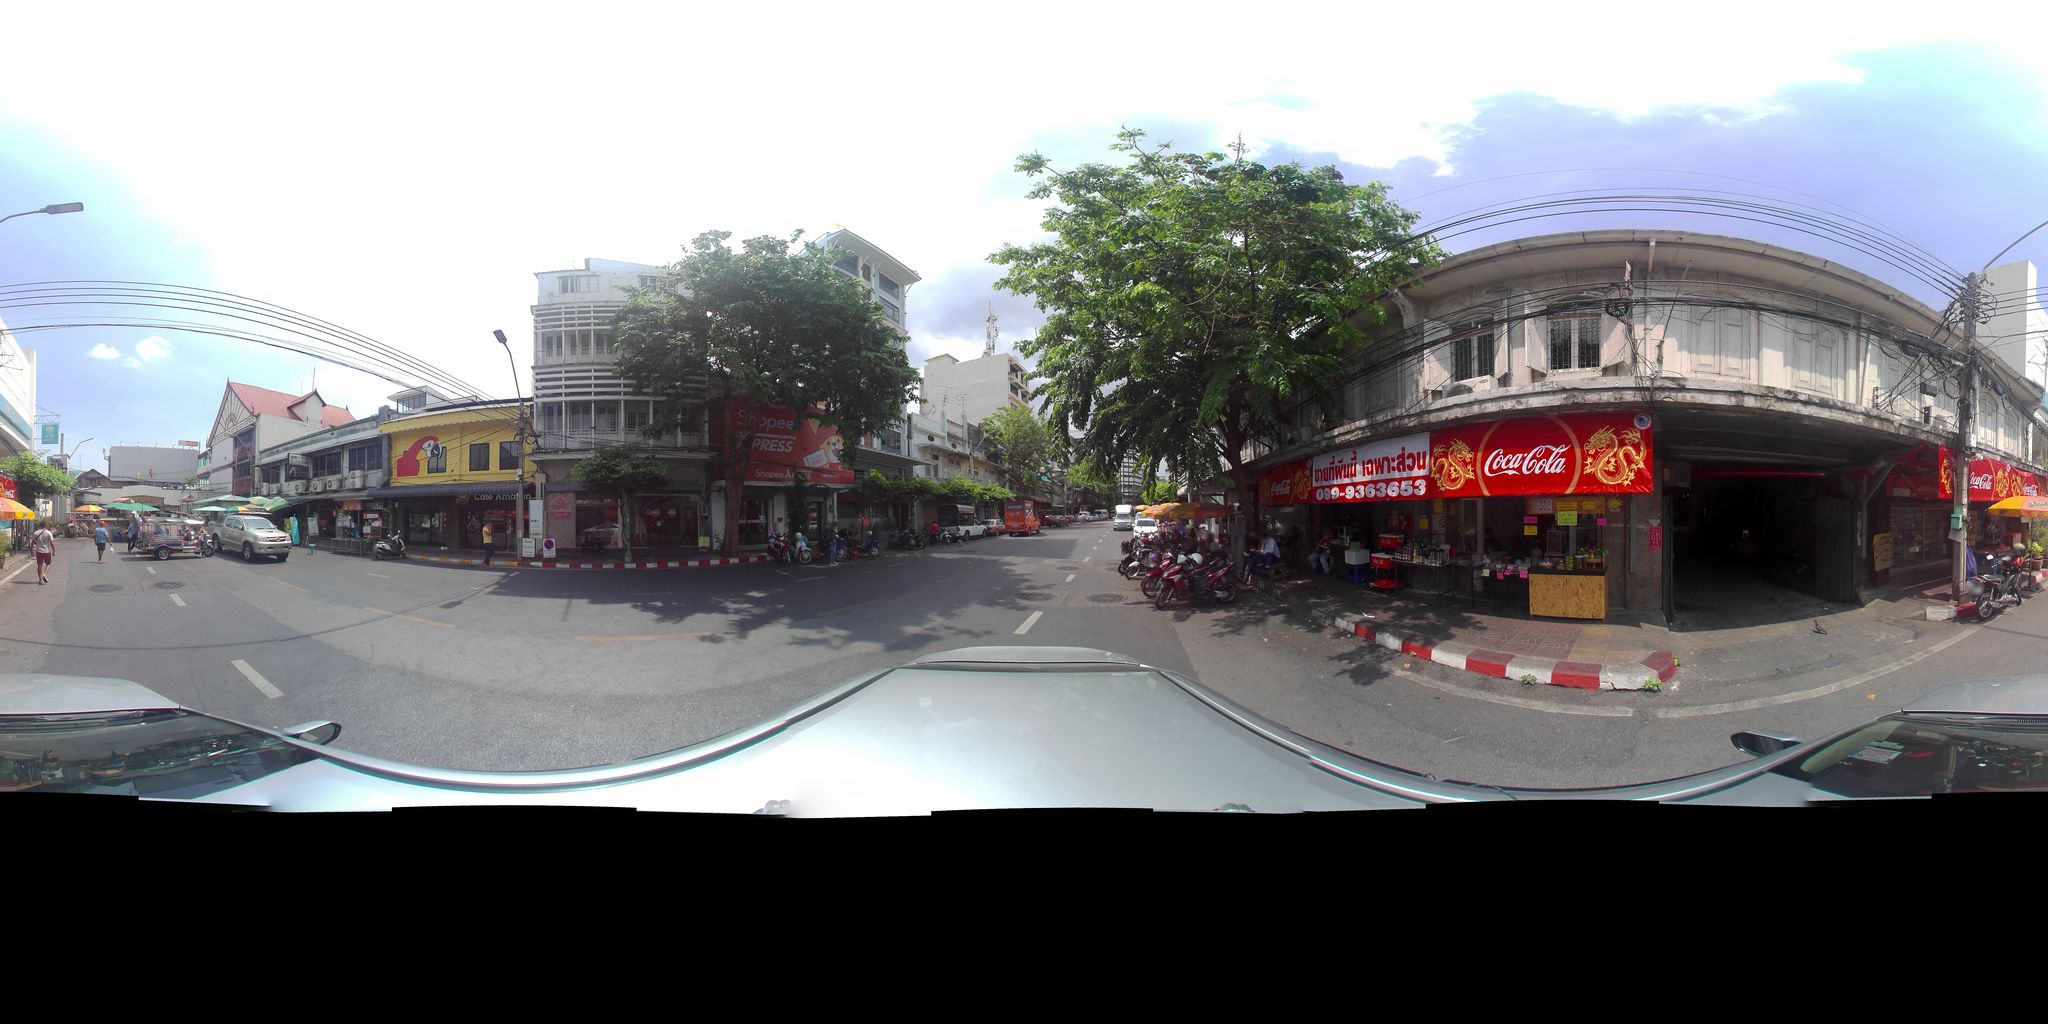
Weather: clear
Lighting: day
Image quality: slightly poor
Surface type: driving surface
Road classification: footway, tertiary
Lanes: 4
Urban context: urban centre
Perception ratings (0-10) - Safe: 1.78, Lively: 9.16, Beautiful: 3.79, Boring: 0.5, Depressing: 6.54, Wealthy: 2.71